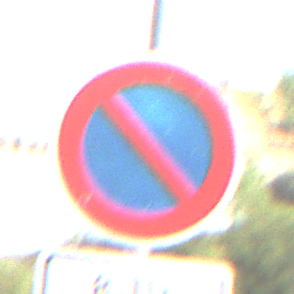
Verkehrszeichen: EingeschraenktesHalteverbot
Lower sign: ZeitangabenOhneBeschraenkungAufWochentage2
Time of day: Midday
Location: Outdoor (Nature)
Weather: PartlyCloudy
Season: NotSpecified
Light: Natural